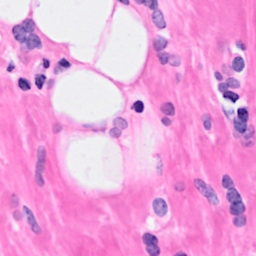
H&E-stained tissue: Breast